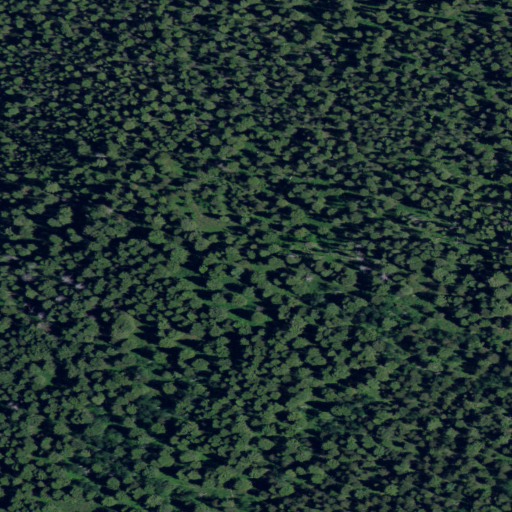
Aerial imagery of mountain in Idaho named Moonshine Mountain containing evergreen forest and deciduous forest